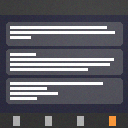
Screen state: on